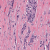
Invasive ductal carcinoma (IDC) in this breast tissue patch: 1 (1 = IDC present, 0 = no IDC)